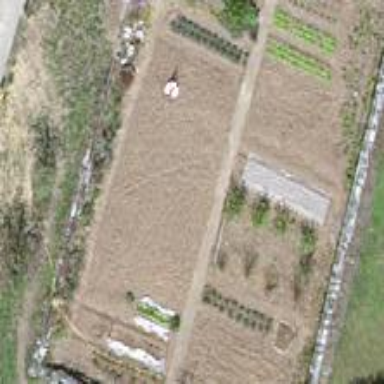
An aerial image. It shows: Allotments area.